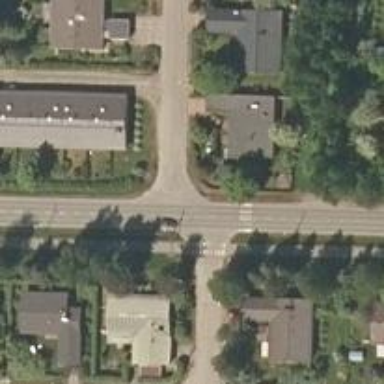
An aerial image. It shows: Asphalt cycleway with uncontrolled zebra crossing.